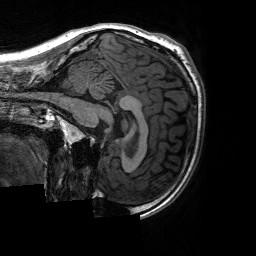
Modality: T1w
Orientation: sagittal
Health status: ill
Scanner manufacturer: siemens
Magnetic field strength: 3 T
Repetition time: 2.3 s
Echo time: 0.00226 s